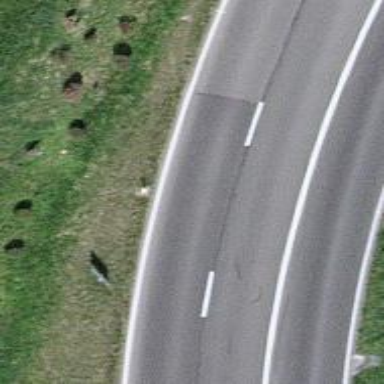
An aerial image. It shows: Primary road with asphalt surface.